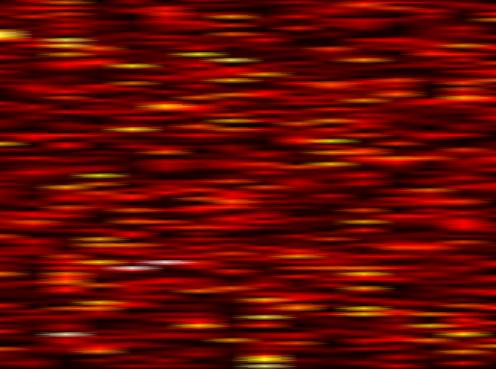
Label: WOLA